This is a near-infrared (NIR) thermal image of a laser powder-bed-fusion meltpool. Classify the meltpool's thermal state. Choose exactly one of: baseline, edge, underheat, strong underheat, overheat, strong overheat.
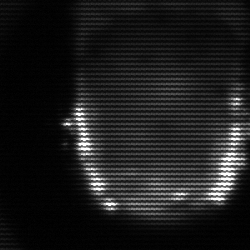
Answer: baseline